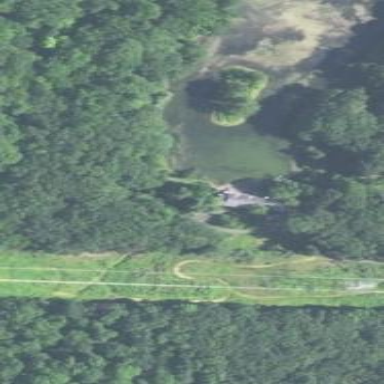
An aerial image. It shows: Pond surrounded by water in natural environment.